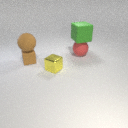
large red rubber sphere behind small yellow metal cube